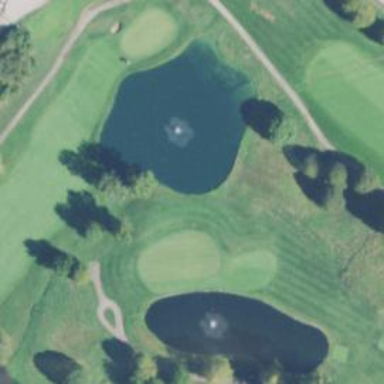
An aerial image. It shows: Golf hole.